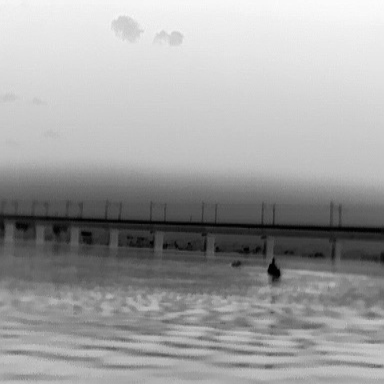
There is a warship in the infrared image.